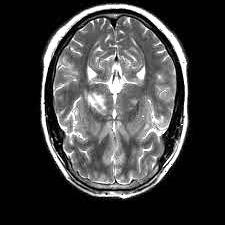
Label: notumor